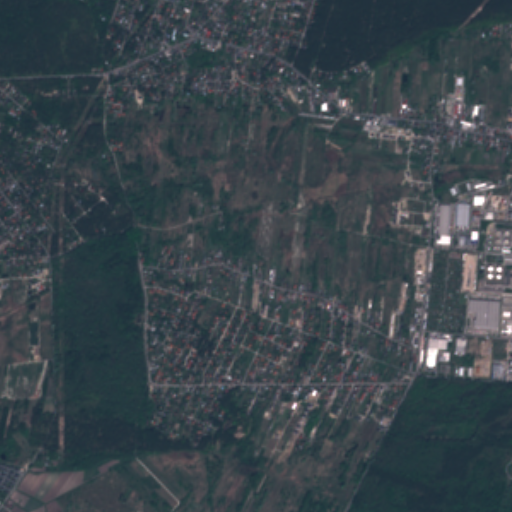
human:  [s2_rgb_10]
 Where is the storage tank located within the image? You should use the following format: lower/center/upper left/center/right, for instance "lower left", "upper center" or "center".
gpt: The storage tank is located in the center right of the image.
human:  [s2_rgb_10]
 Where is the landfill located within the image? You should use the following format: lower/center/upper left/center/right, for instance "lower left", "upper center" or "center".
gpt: There is no landfill in the image.